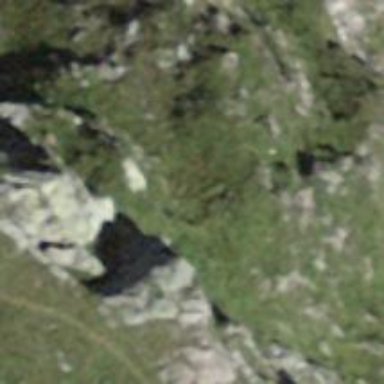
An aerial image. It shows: Arete in nature.